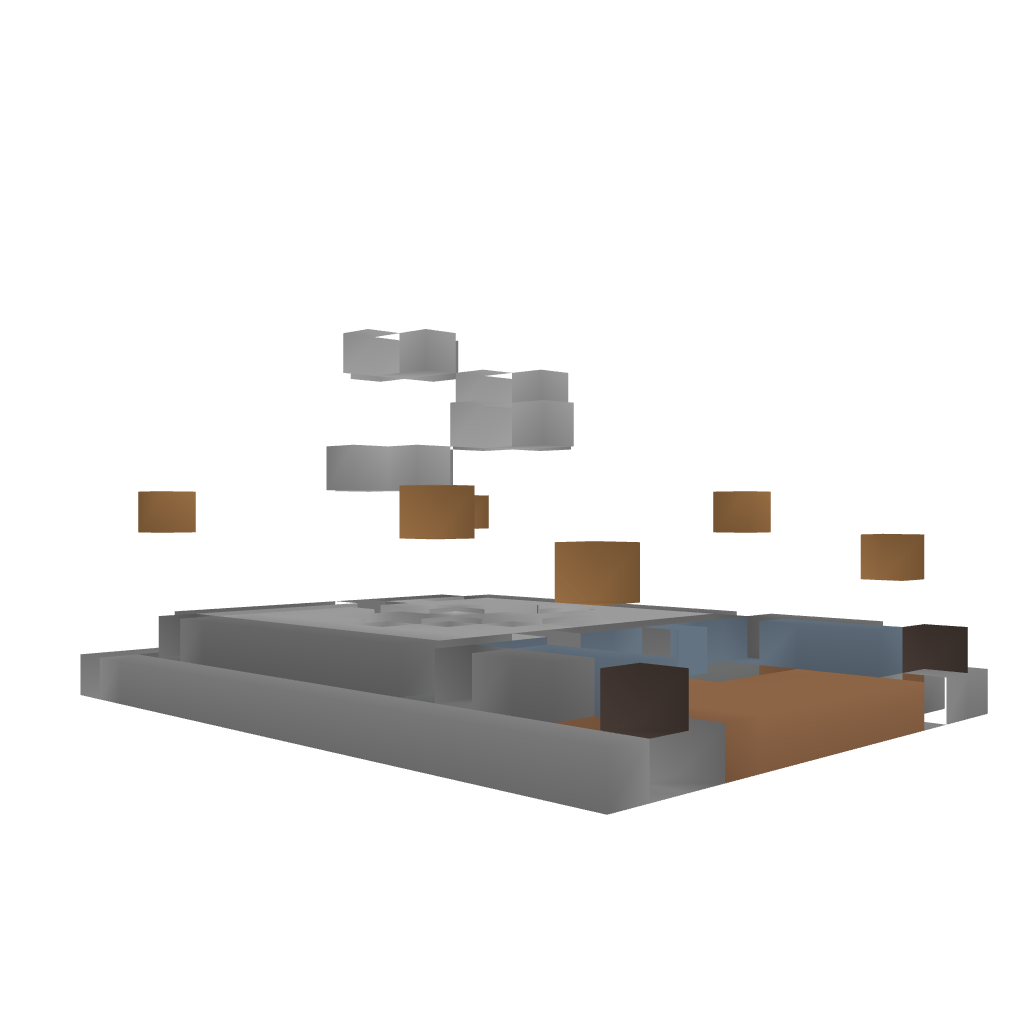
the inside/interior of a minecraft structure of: small fountain